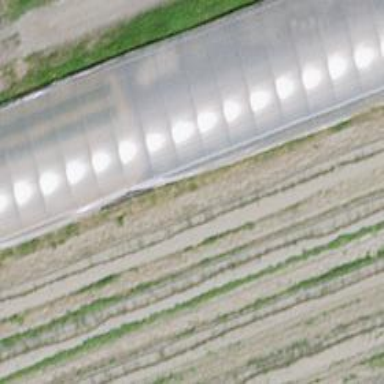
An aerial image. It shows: Greenhouse.